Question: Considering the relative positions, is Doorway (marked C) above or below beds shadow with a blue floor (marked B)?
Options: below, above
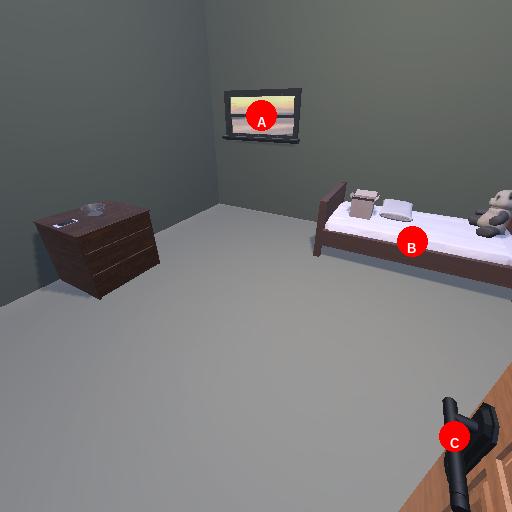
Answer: below